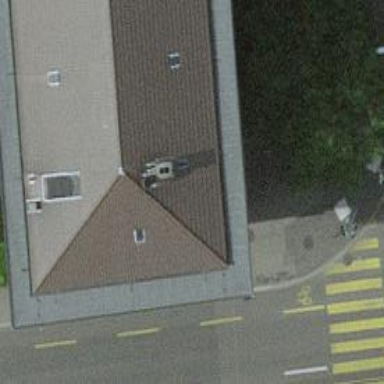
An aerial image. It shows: Post box is visible.